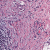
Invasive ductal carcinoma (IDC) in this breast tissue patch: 1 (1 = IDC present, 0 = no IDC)